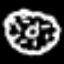
Label: donut